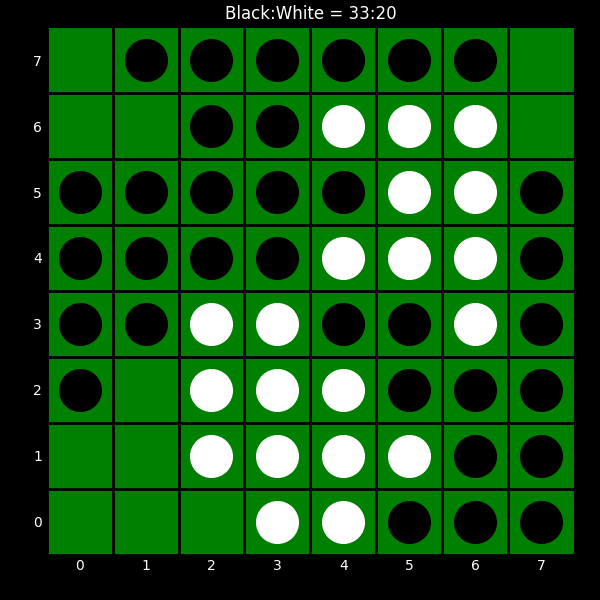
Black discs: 33
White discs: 20